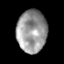
Tissue: skin
Cell type: Myeloid cells
Senescence score: 0.7746
Nuclear area (px): 1237
Mean DAPI intensity: 152.509